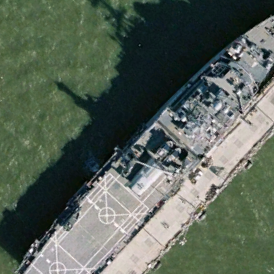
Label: combat